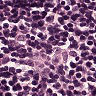
Metastatic tissue present: no